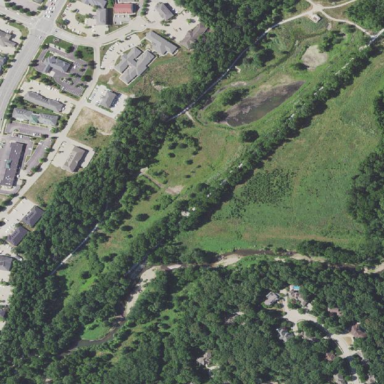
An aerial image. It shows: Emergent bottom-land woods wetland area.